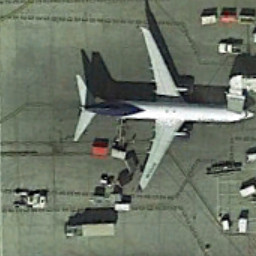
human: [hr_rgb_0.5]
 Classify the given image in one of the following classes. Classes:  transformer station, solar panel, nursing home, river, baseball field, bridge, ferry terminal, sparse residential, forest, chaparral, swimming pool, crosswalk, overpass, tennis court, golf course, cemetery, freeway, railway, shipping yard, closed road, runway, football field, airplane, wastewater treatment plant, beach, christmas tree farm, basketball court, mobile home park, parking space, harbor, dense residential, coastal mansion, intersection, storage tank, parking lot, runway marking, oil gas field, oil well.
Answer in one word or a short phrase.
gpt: airplane